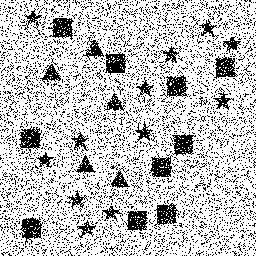
Squares: 10
Triangles: 5
Stars: 12
Total shapes: 27